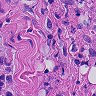
Metastatic tissue present: no